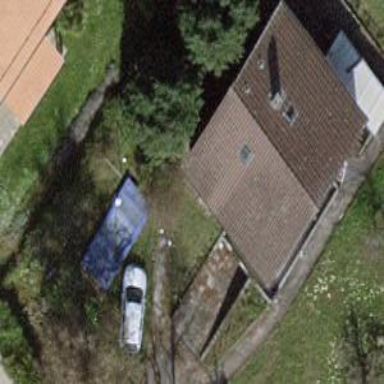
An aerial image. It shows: Detached building.